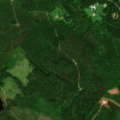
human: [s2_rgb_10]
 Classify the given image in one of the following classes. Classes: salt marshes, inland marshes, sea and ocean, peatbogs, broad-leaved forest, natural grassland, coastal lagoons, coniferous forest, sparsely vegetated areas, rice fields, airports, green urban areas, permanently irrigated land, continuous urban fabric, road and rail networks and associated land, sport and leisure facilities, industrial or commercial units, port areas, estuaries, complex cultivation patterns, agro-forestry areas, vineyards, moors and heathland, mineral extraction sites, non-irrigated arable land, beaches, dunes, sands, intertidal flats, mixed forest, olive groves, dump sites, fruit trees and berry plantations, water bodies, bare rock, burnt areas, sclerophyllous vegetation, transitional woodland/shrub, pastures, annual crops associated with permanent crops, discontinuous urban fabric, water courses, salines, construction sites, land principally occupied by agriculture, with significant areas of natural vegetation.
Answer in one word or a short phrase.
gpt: broad-leaved forest, mixed forest, transitional woodland/shrub